Question: Count the number of objects in the diagram.
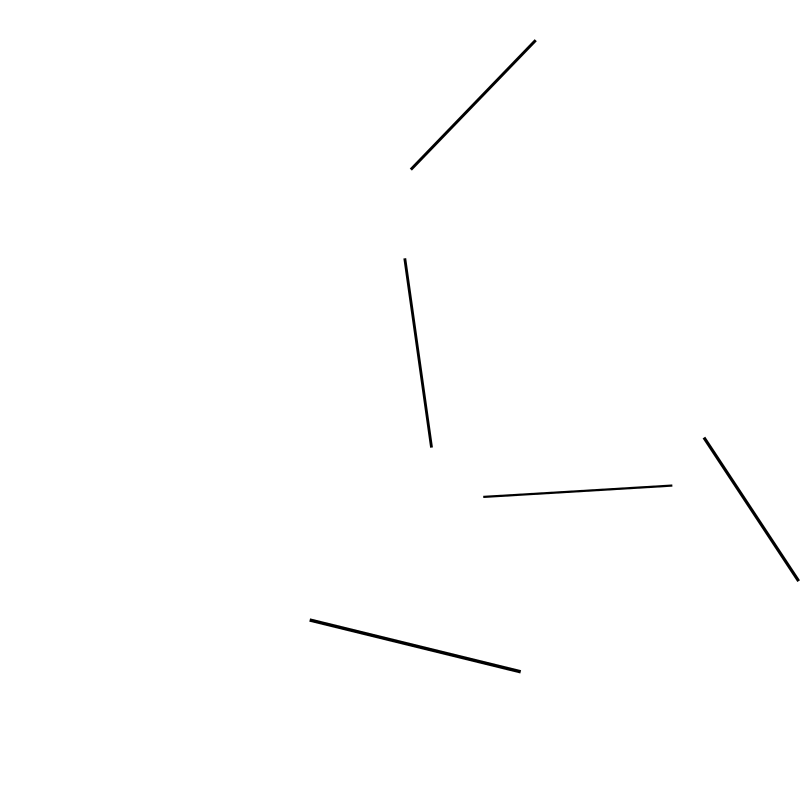
Answer: 5